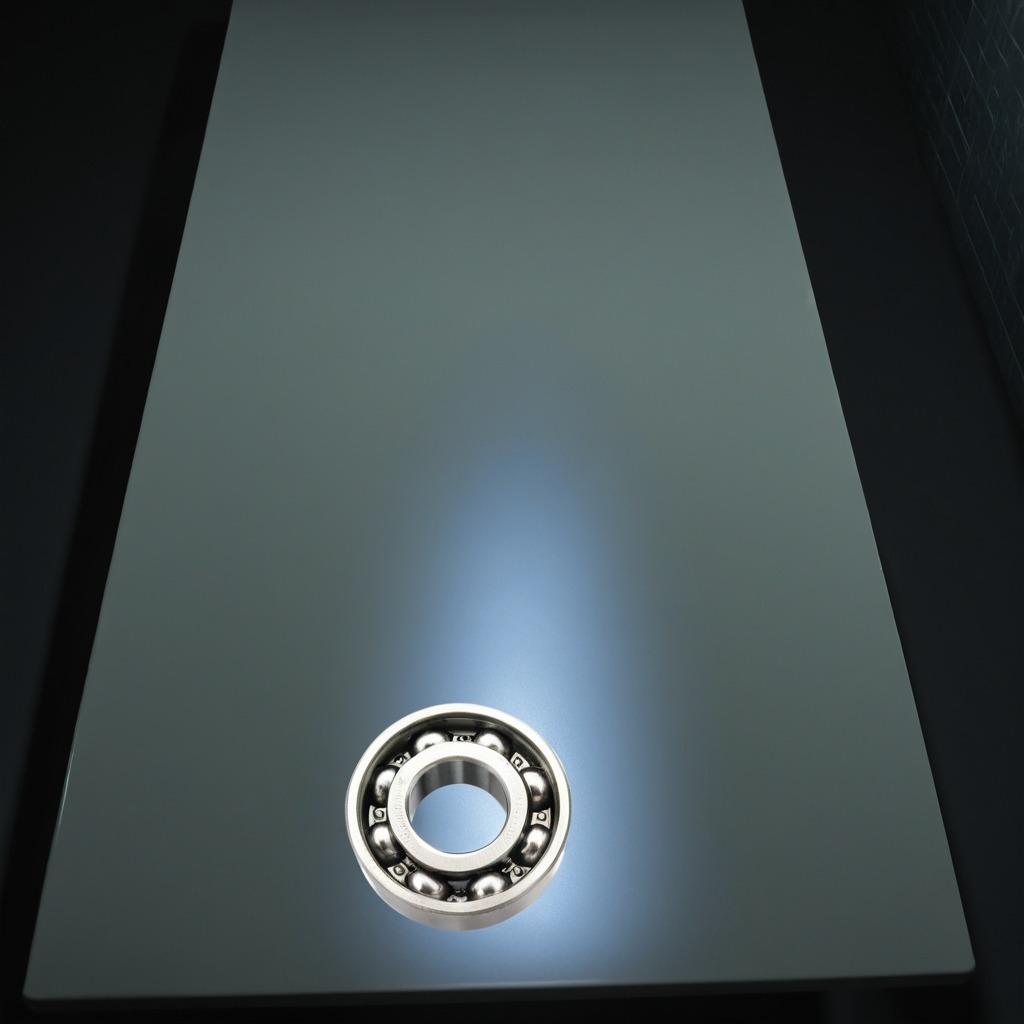
A metal ball bearing is lying on a clean empty table in a railway signal maintenance room lit by harsh overhead fluorescents.